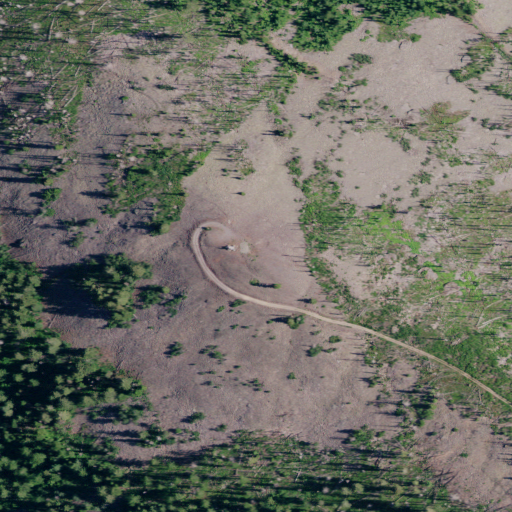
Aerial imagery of mountain in Idaho named Monument Mountain containing barren land, shrub, evergreen forest, and grassland